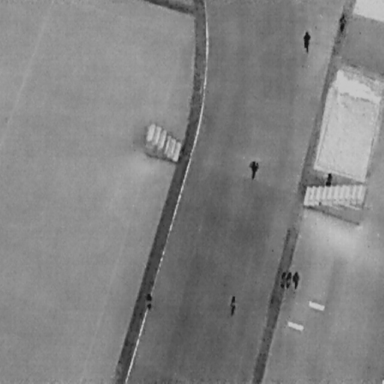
There are seven People in the infrared image.